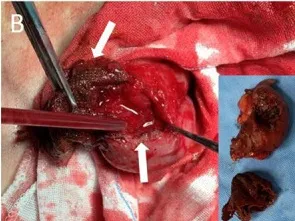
Intraoperative photographs. Laparotomy mesh and part of the ileum (white arrow), and the embedded image shows the excised mesh and partial ileum specimen.
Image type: medical_photograph (other_medical_photograph)